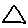
Label: triangle